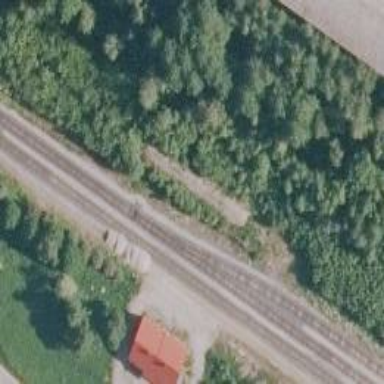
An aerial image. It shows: View of railway yard.